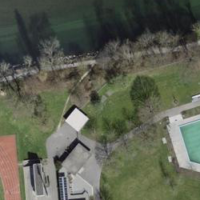
EUNIS habitat code: 53
Species observed at this site:
Circaea lutetiana